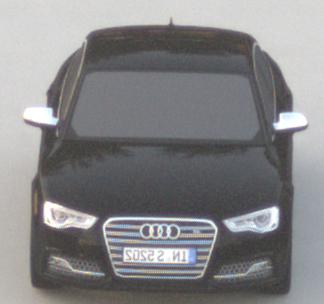
Make: Audi
Model: S5
Detailed model: F5
Model produced from: 2016
Model produced until: 2019
Doors: 2
Color: black
Road condition: dry road
Daytime: sunrise or sunset
Contrast: low contrast